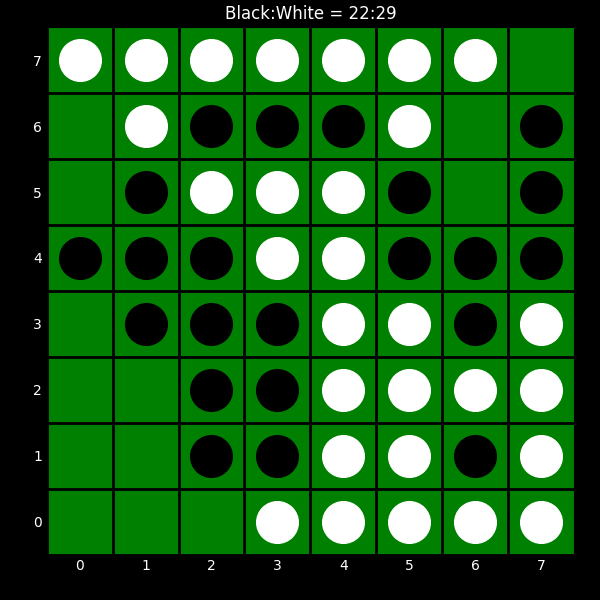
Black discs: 22
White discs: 29